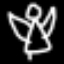
Label: angel